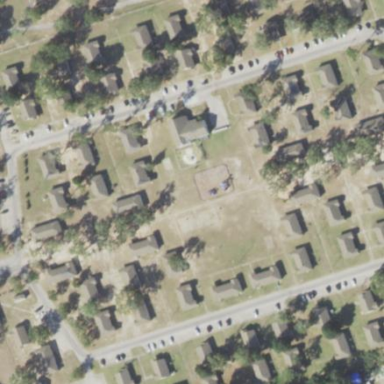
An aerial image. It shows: Residential area composed of single-family homes.